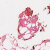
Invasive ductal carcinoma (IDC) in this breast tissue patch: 0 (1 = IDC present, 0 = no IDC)